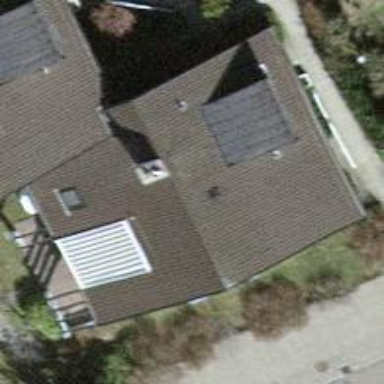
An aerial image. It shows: Simple house.